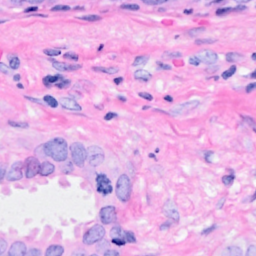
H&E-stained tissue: Breast